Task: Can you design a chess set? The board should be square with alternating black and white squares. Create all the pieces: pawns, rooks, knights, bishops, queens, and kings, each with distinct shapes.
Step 4465:
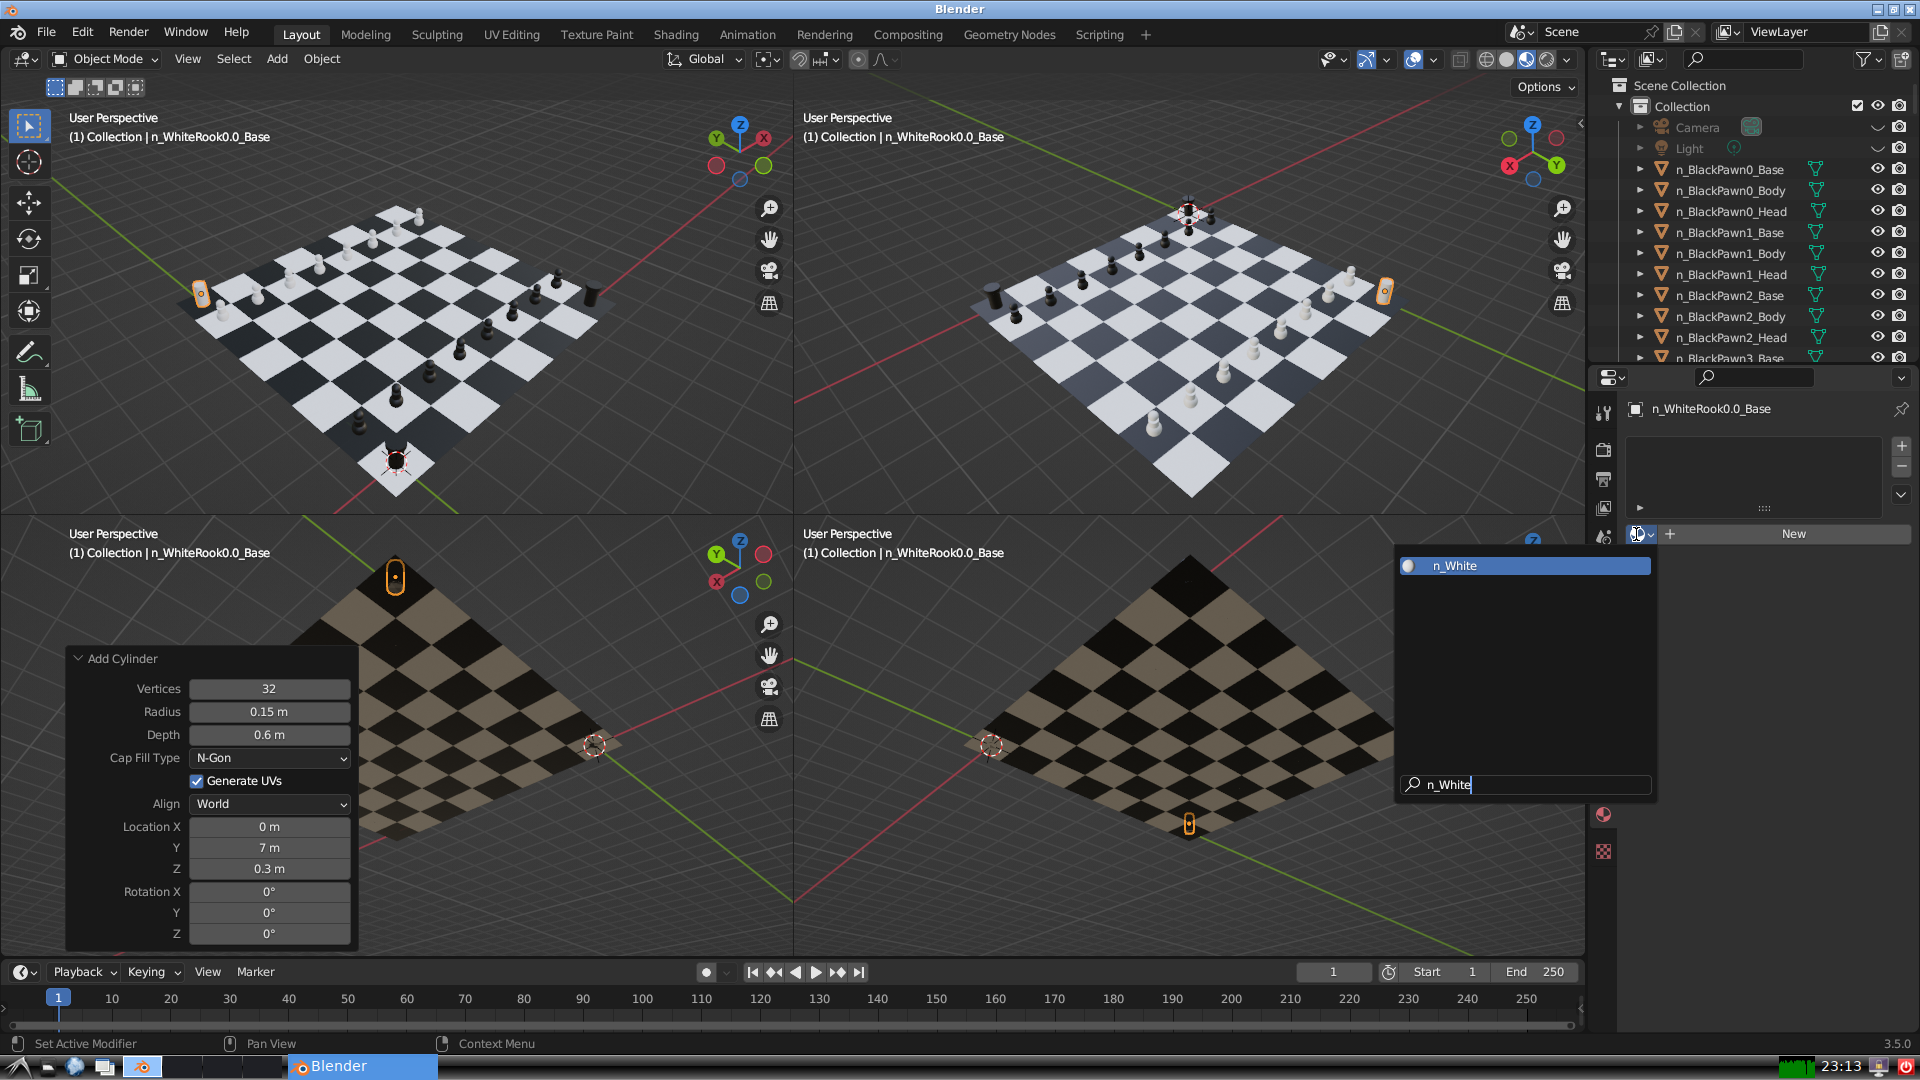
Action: {"key_press": ['Return']}